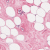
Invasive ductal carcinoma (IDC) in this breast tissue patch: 0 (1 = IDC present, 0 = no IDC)